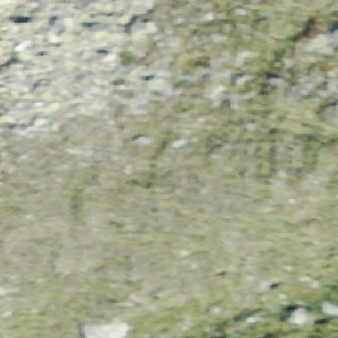
Label: other